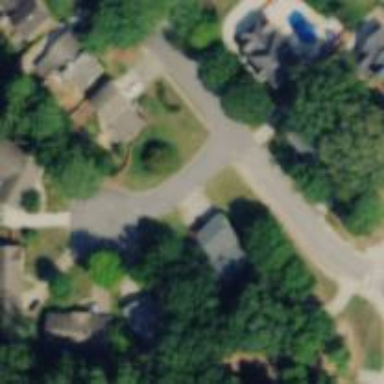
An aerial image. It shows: Residential road.